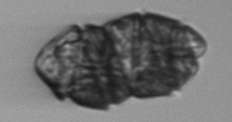
Label: Margalefidinium